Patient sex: M
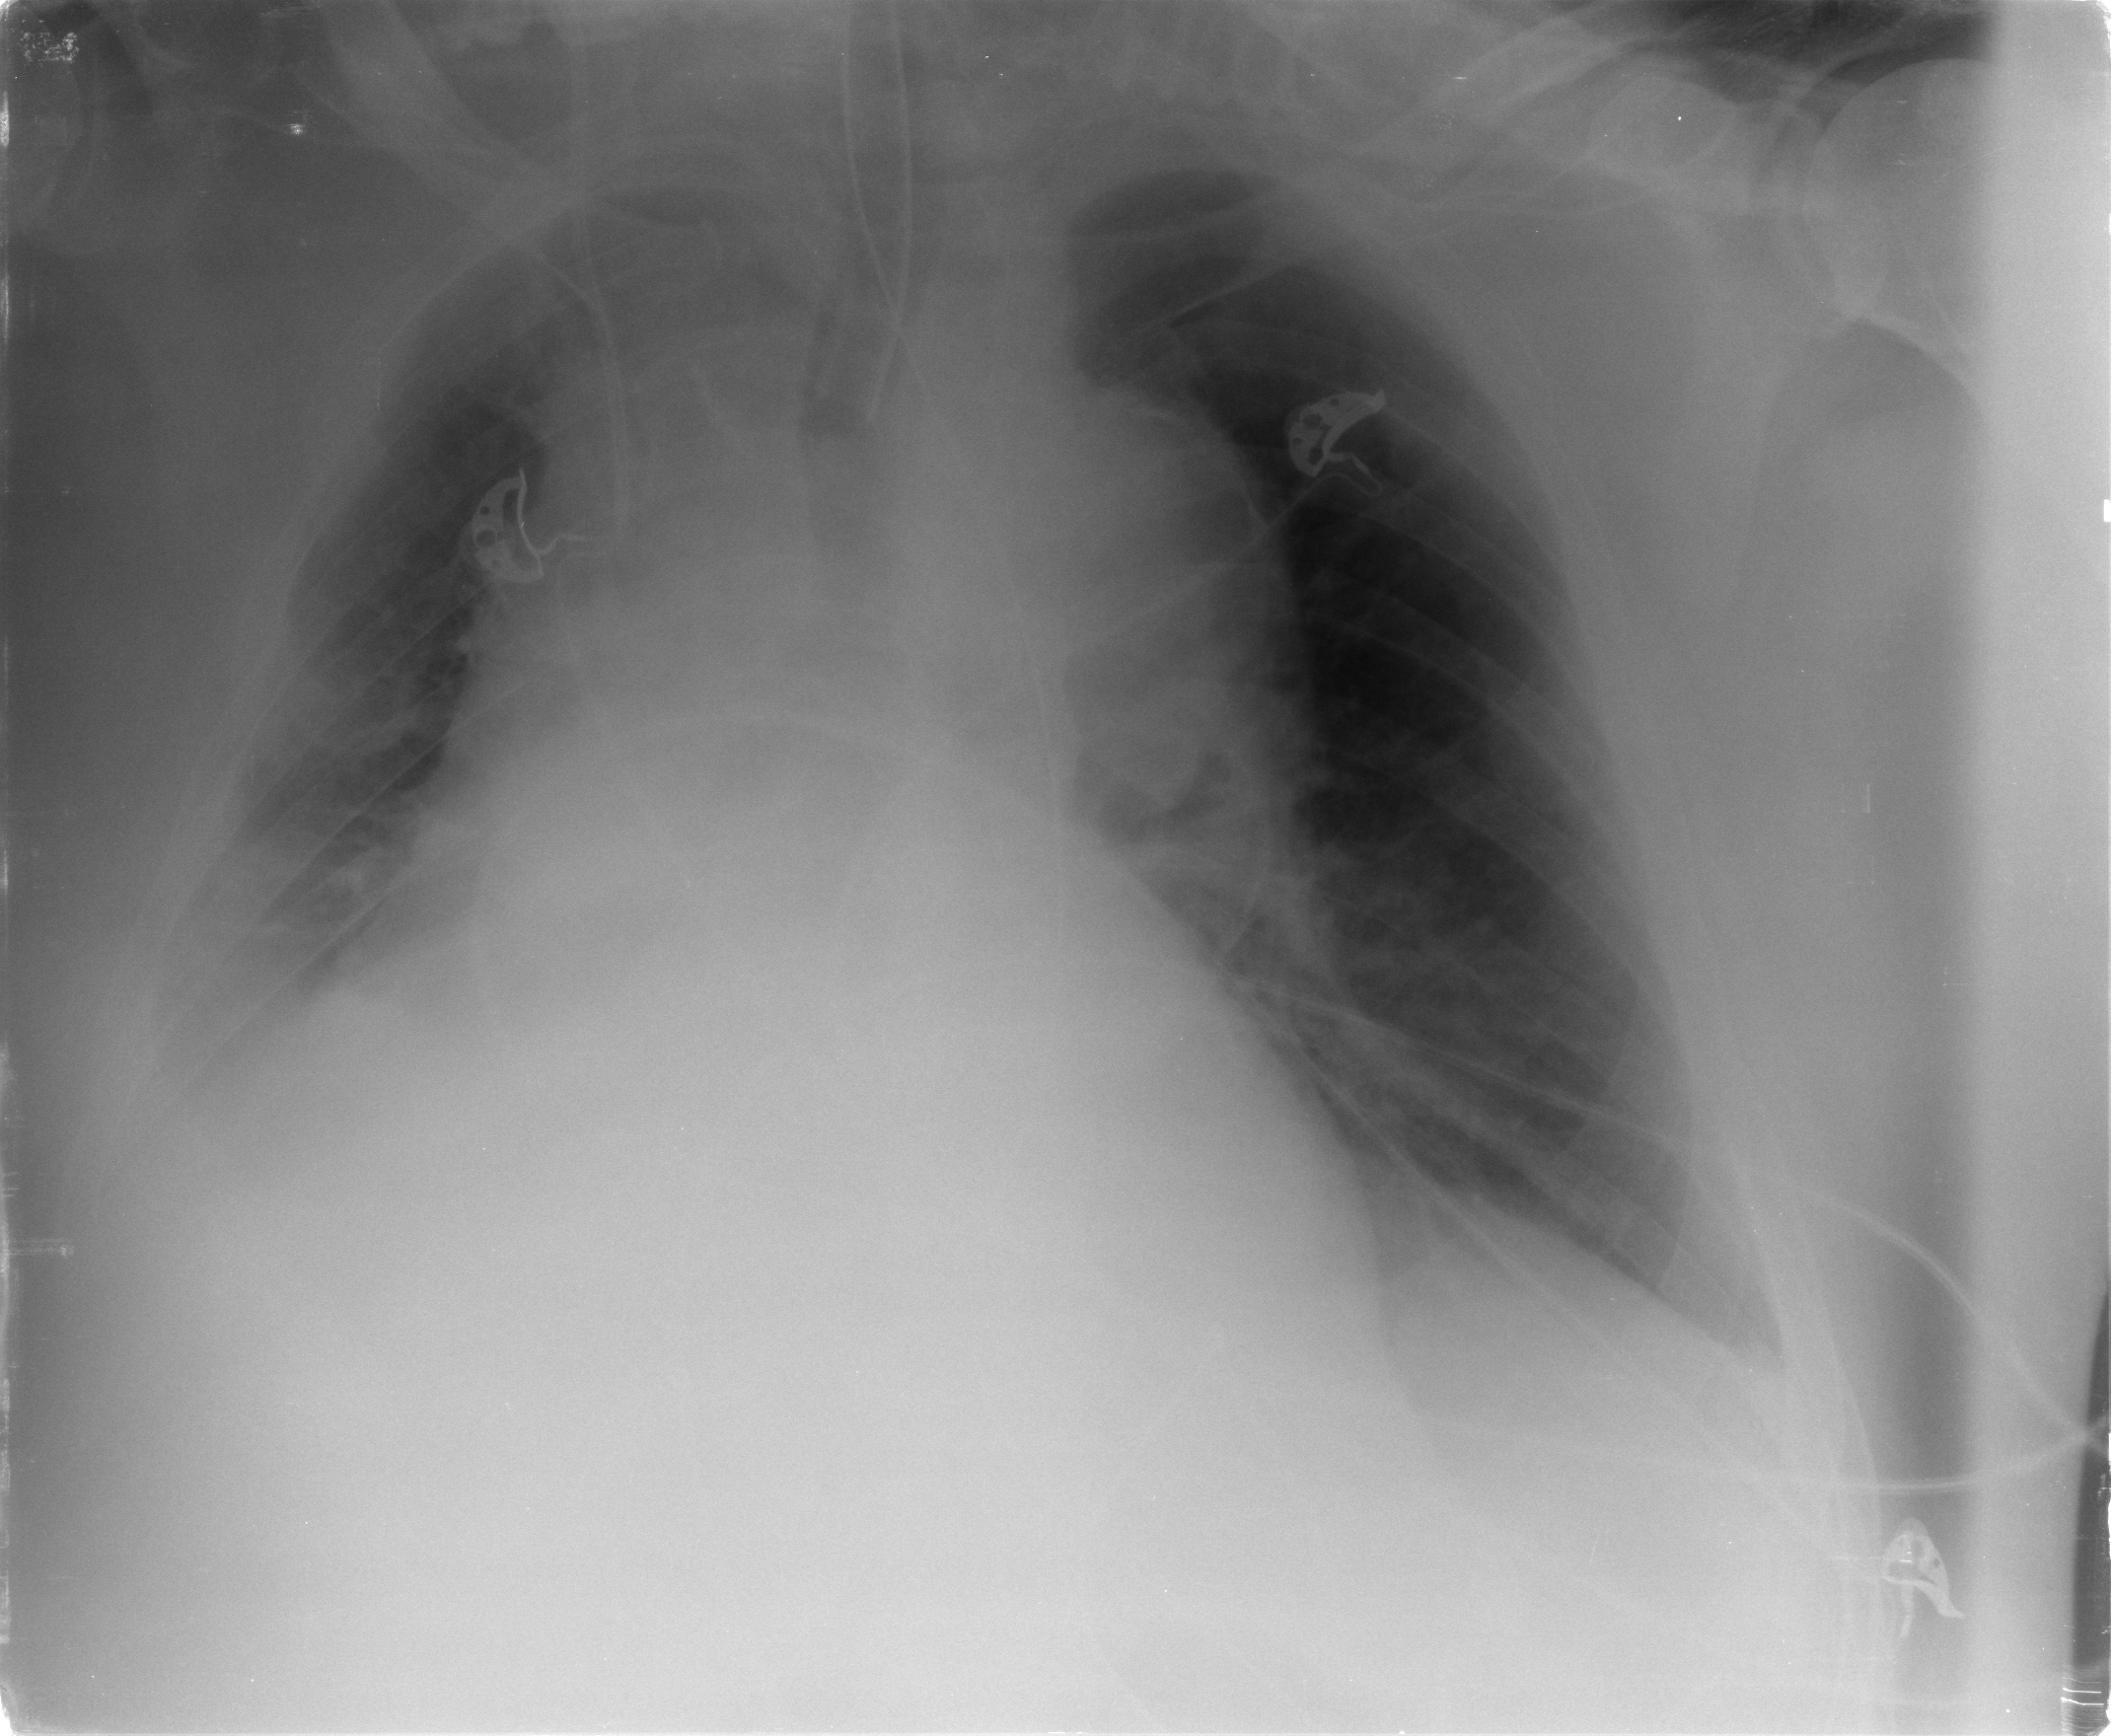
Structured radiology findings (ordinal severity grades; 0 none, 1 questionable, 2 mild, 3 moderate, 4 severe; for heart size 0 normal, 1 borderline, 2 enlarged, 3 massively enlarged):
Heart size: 2
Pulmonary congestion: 0
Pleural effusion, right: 2
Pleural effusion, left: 0
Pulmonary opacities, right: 0
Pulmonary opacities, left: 0
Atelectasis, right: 0
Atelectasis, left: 0